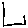
Label: square